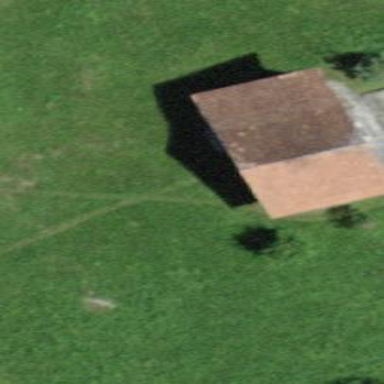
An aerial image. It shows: Rural barn.